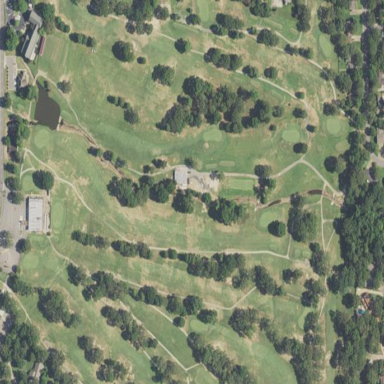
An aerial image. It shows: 18-hole golf course.